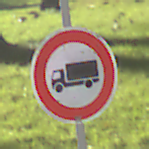
Verkehrszeichen: VerbotFuerKraftfahrzeugeUeberDreiKommaFuenfTonnen
Umgebung: Outdoor, Nature
Tageszeit: MorningAfternoon
Wetter: Clear
Licht: Natural
Jahreszeit: NotSpecified
Kontrast: HighContrast